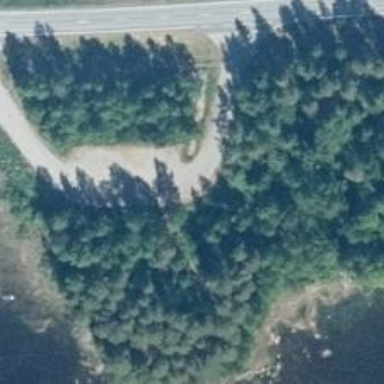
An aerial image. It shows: Rest area on the road.